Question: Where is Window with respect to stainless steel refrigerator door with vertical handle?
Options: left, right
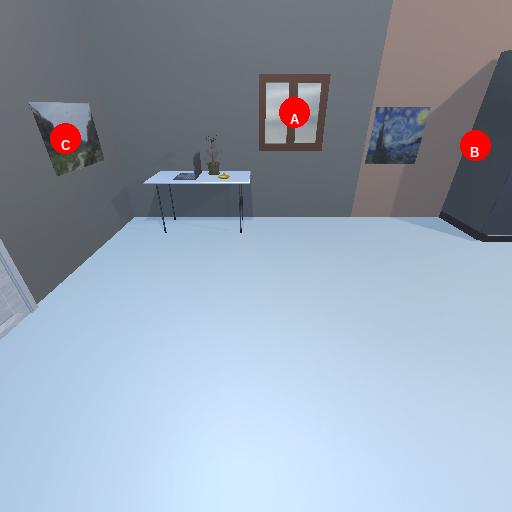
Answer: left